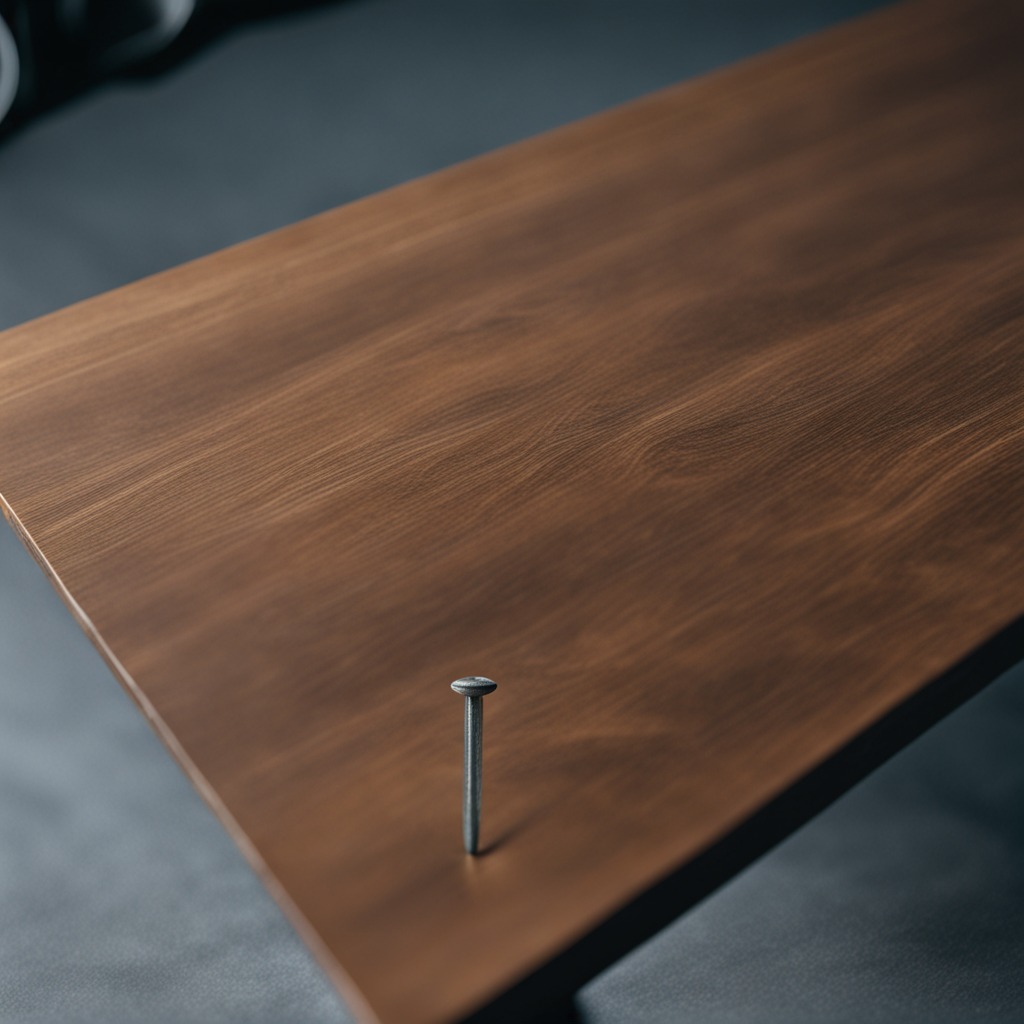
A nail is lying on a table with faint burn marks in a small garage at twilight.